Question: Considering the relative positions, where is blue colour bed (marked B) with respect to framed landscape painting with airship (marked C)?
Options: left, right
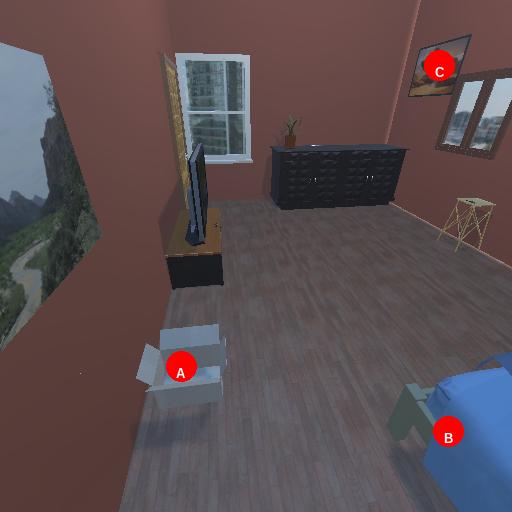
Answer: left